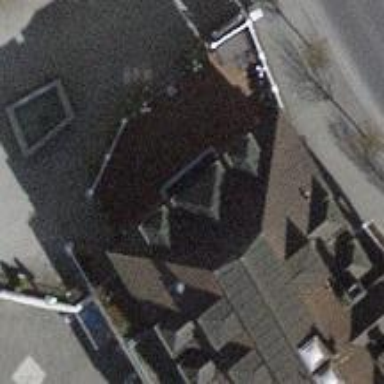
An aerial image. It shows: Restaurant.